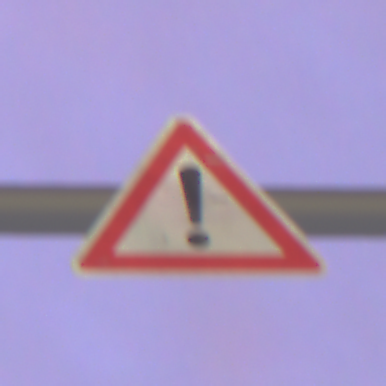
Verkehrszeichen: Gefahrenstelle
Umgebung: Outdoor, Urban
Tageszeit: SunriseSunset
Wetter: PartlyCloudy
Licht: Artificial
Jahreszeit: NotSpecified
Kontrast: HighContrast